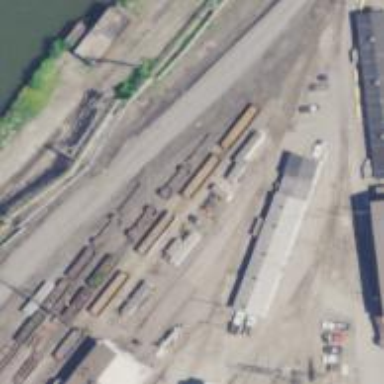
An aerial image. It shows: Rail spur service.